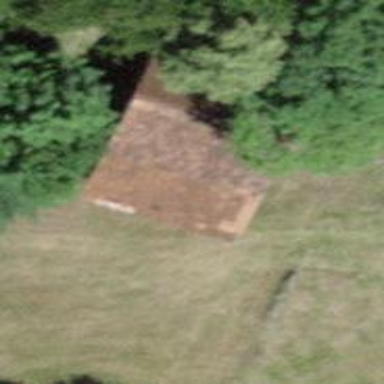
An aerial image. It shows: Barn.